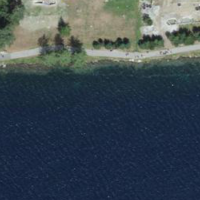
EUNIS habitat code: 14
Species observed at this site:
Campanula glomerata